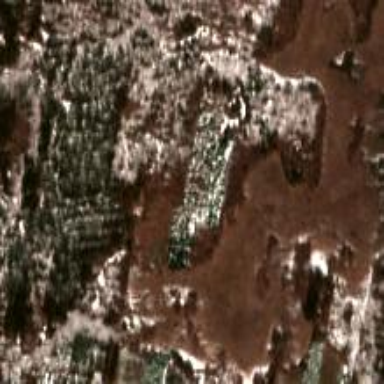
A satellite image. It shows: Woodland area with windfallen wood.